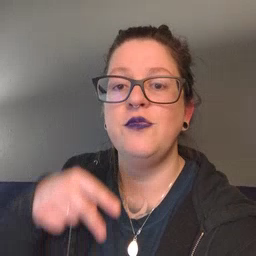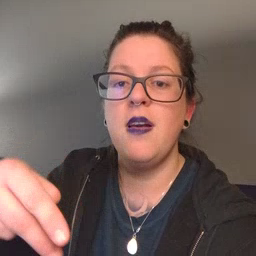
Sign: ride